Interaction volume radius: 10 \u00c5
Interaction volume height: 20 \u00c5
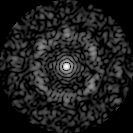
Disorder parameter: 0.7946